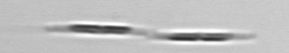
Label: Pseudo-nitzschia